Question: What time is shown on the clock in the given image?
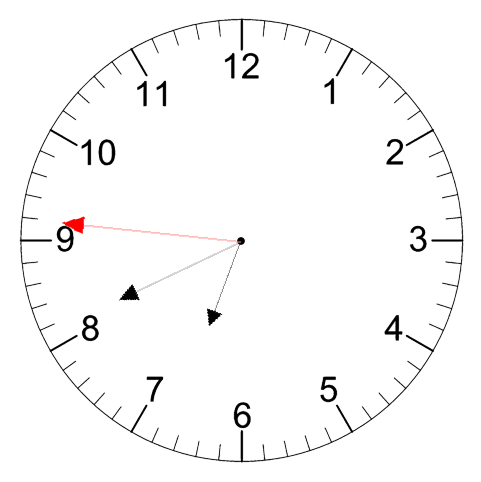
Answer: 06:40:46